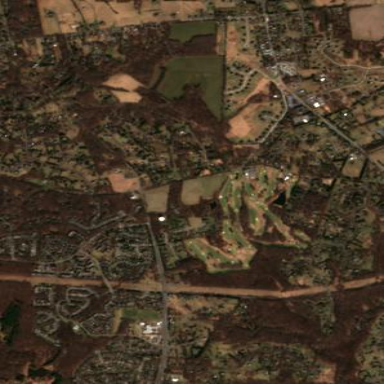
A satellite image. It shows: Golf course surrounded by greenery.